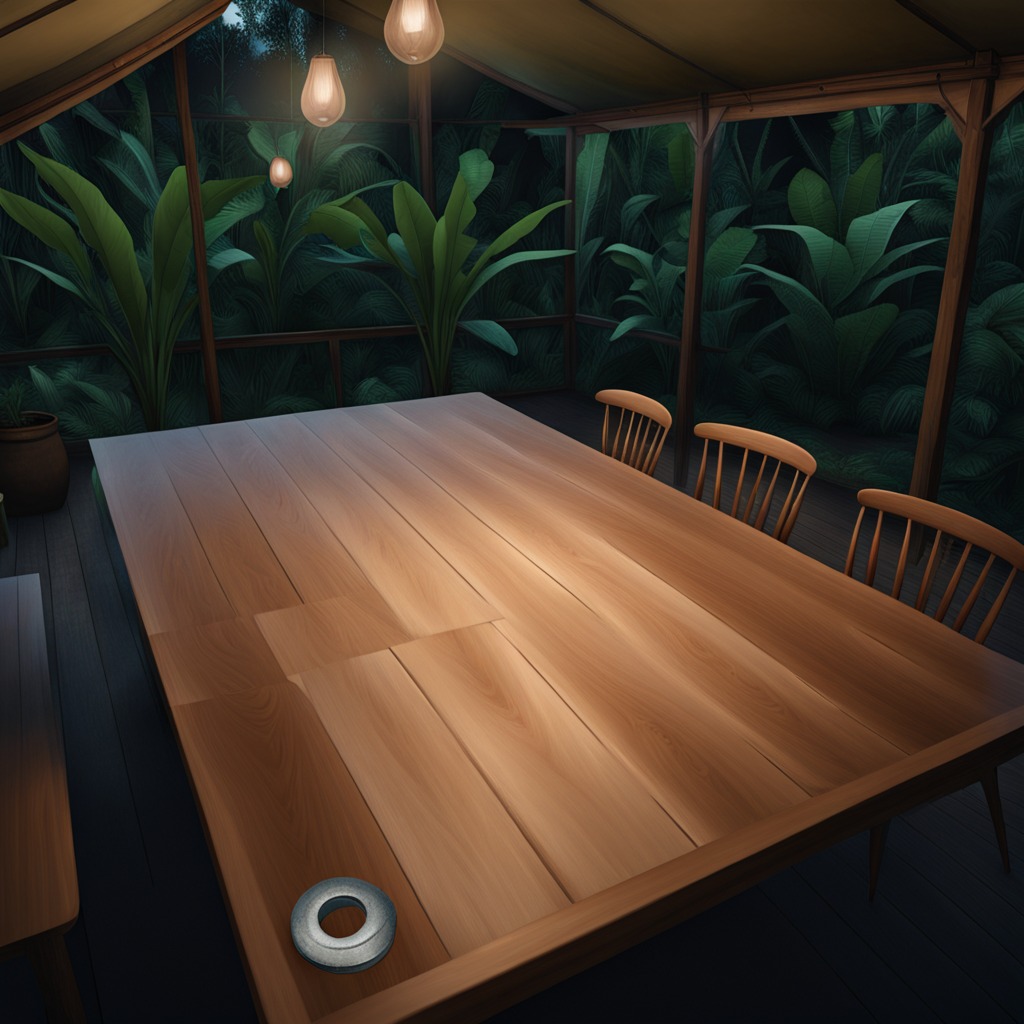
A flat metal washer is lying on the wooden table inside a jungle field workshop tent at night.